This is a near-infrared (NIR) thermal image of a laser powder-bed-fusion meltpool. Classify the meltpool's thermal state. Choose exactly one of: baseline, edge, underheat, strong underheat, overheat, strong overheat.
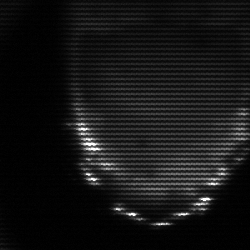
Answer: edge